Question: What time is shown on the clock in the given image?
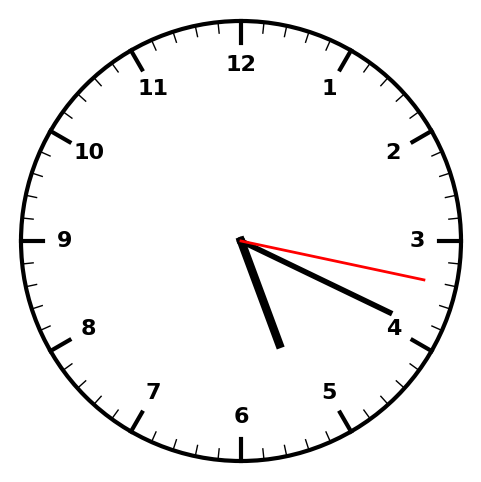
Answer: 05:19:17